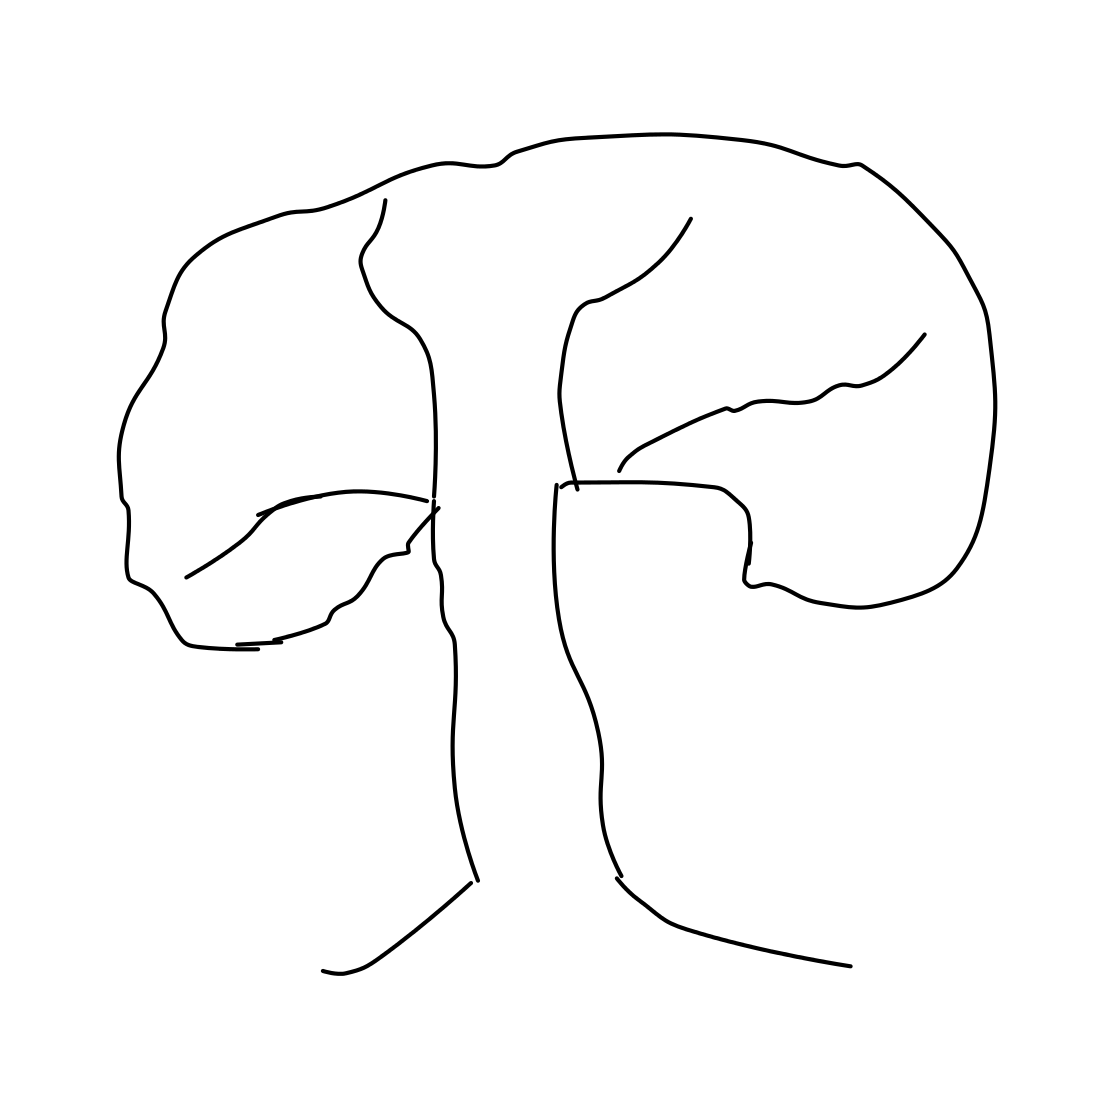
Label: tree